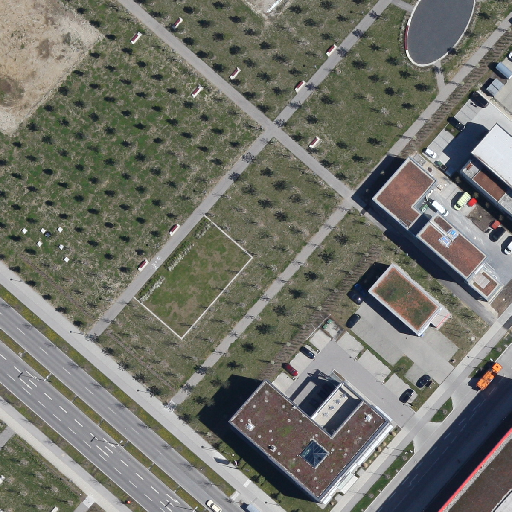
Referring expression: vehicle driving on the road